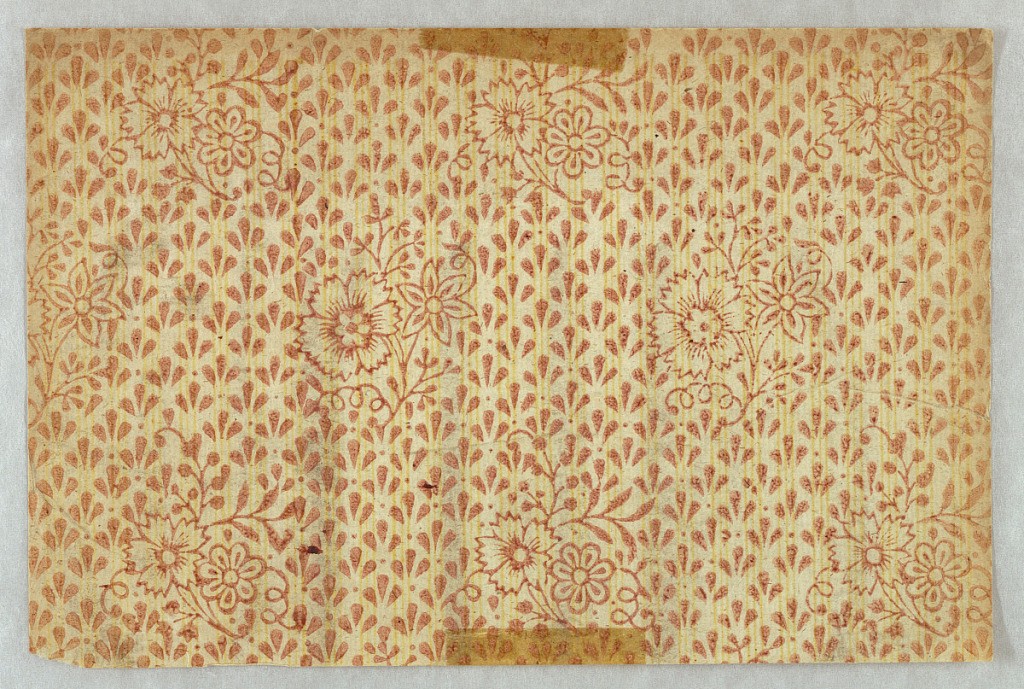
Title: Sidewall - fragment
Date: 1850–1900
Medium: Block-printed
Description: Small floral bouquets surrounded by diagonal rows of petal or leaf motifs, arranged in groups of three. Behind this are thin yellow lines, also in groups of three. The paper is very thin and has a glossy look, similar to book paper.